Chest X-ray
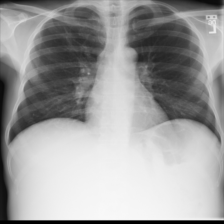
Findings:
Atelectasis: negative
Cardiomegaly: negative
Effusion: negative
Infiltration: negative
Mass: positive
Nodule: negative
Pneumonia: negative
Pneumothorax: negative
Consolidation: negative
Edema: negative
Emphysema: negative
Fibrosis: negative
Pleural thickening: negative
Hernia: negative